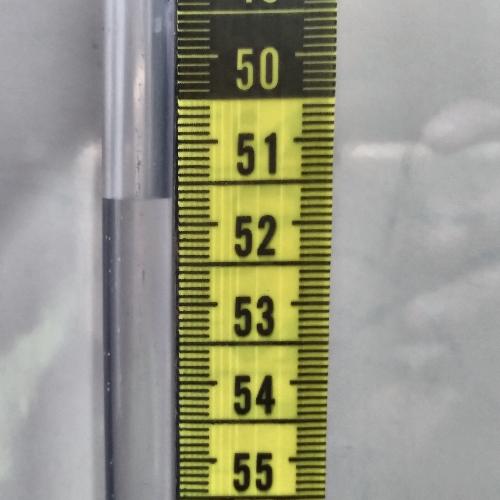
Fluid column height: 51.7 cm